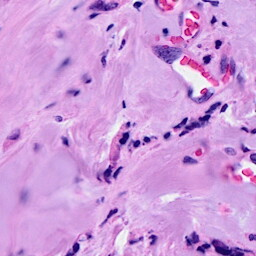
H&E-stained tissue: Breast